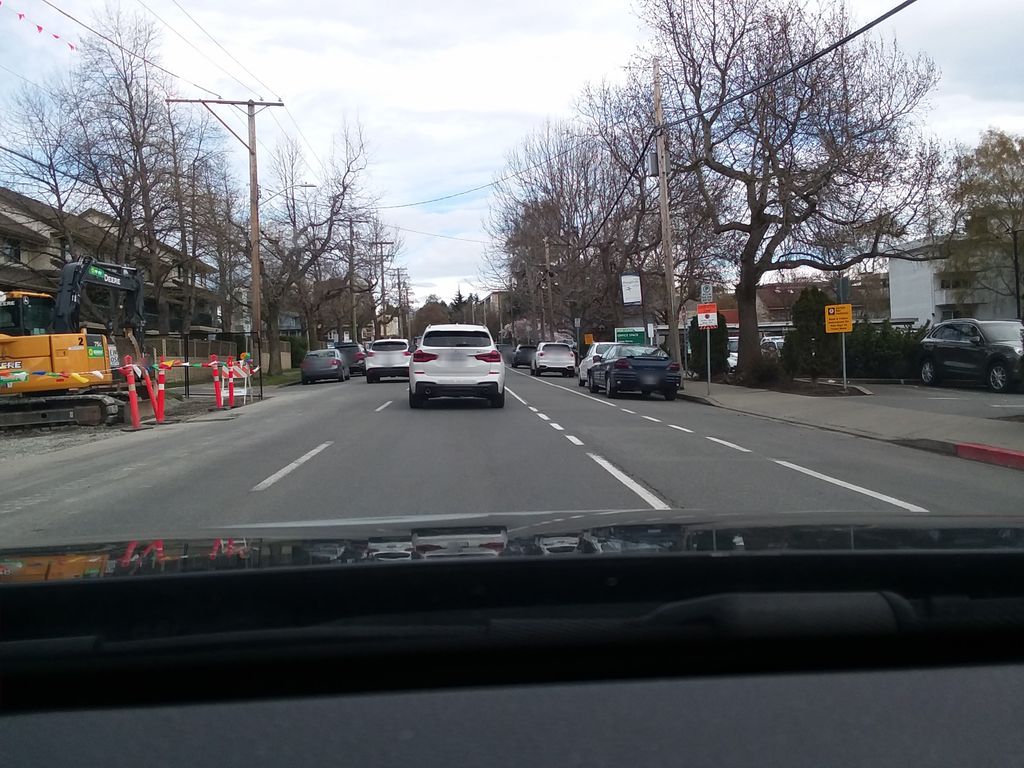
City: victoria